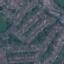
Land use / land cover: Residential